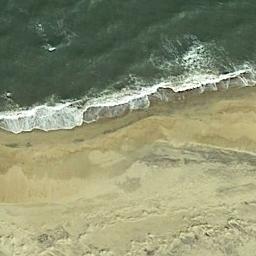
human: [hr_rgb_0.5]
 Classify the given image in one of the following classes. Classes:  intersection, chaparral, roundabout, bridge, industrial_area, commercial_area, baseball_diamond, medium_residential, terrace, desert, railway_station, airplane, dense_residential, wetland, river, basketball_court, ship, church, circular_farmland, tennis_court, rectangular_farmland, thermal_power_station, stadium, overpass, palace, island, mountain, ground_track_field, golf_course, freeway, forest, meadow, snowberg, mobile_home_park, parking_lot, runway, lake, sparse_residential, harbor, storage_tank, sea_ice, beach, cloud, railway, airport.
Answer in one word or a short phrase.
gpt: beach